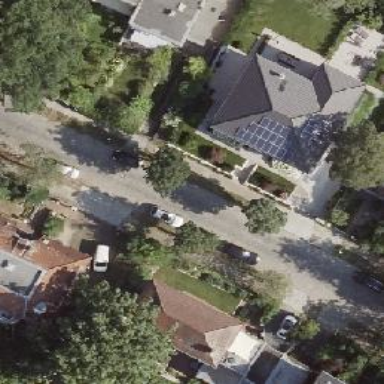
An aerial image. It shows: Residential road.